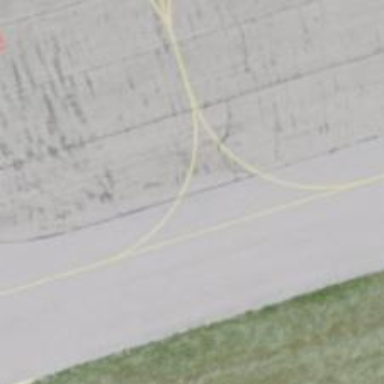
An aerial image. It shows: Image of taxiway at airport.